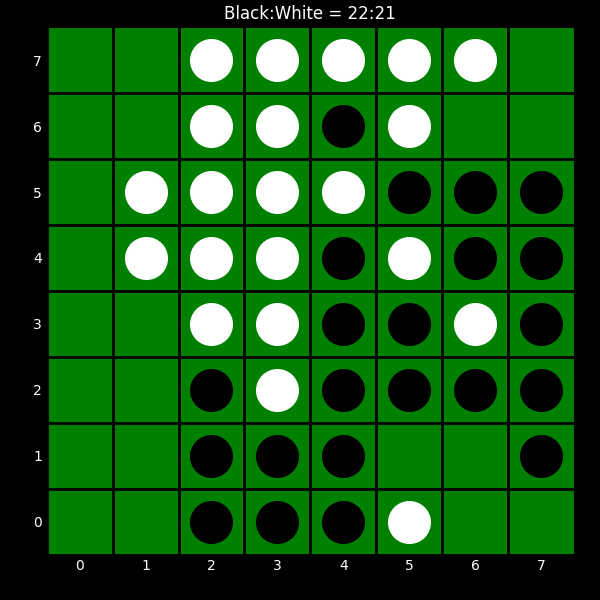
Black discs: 22
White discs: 21